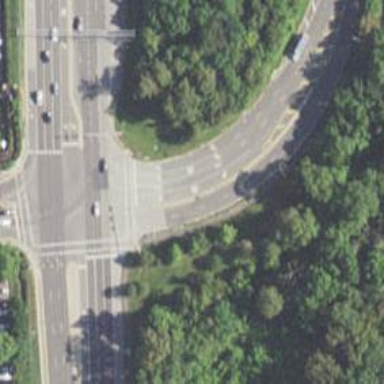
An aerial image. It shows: Marked asphalt cycleway with crossing.